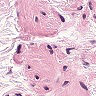
Metastatic tissue present: no